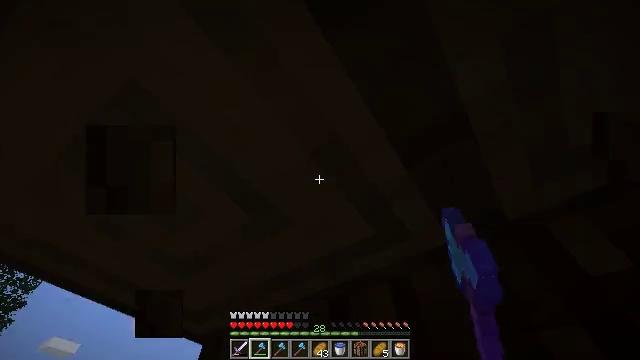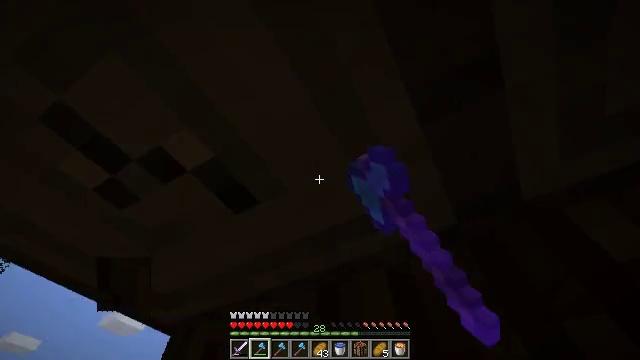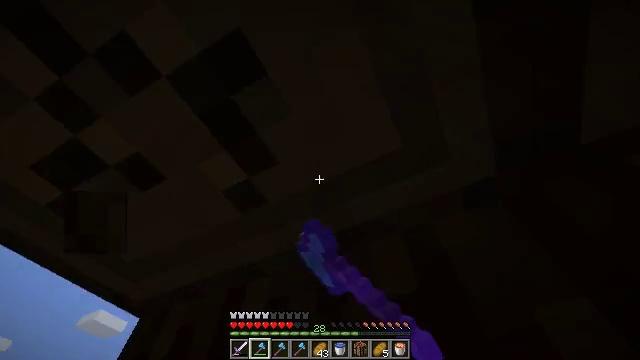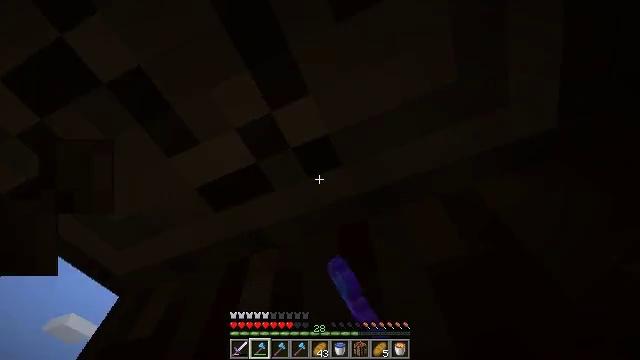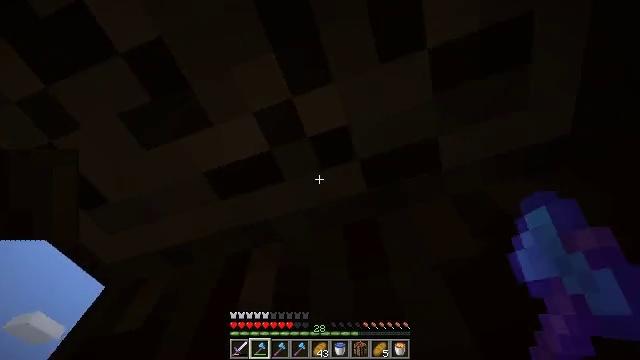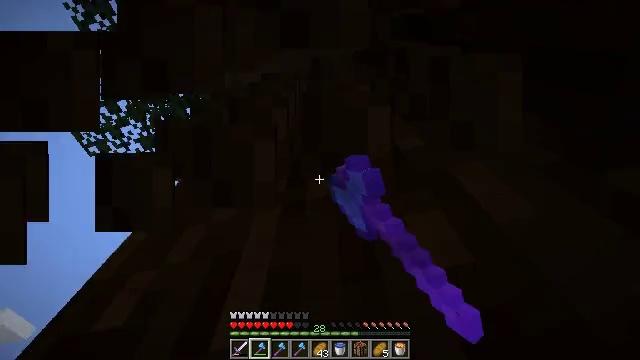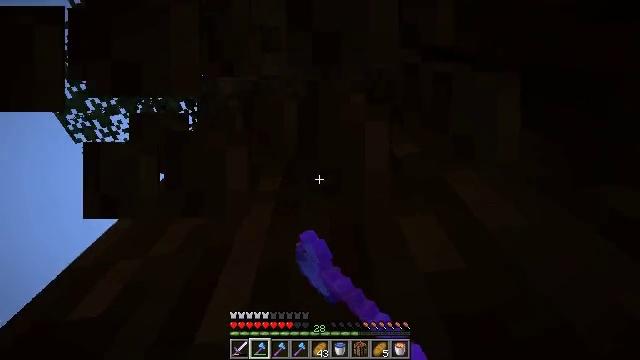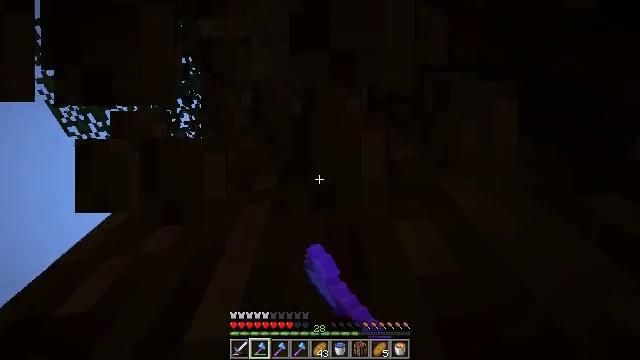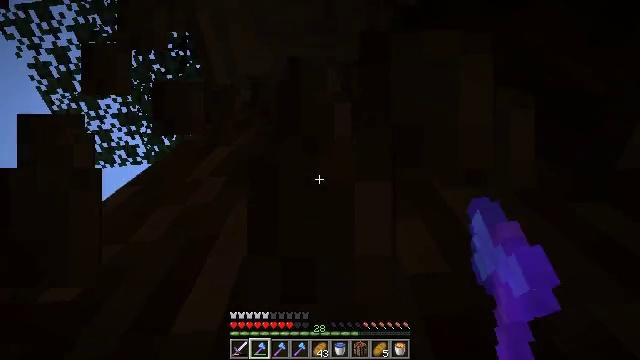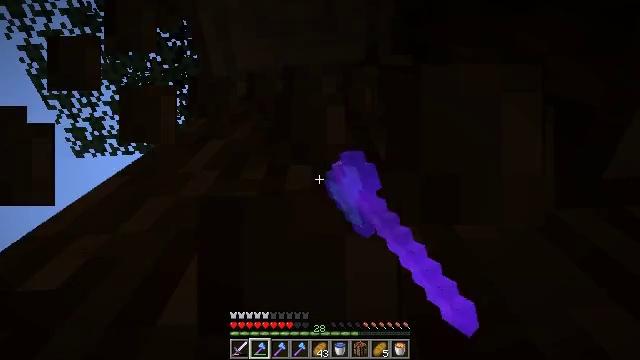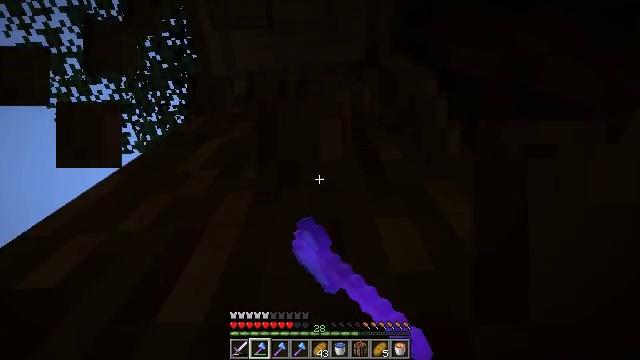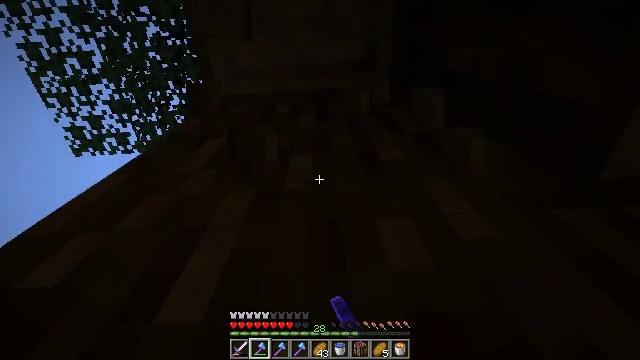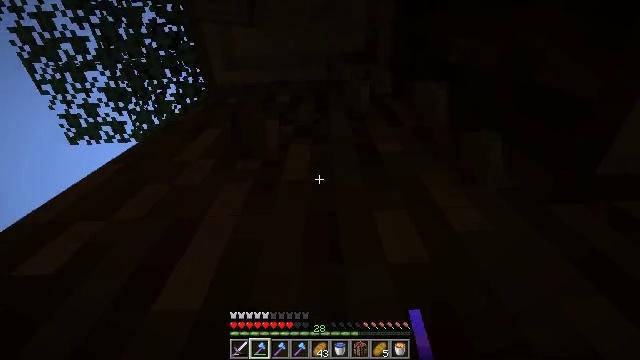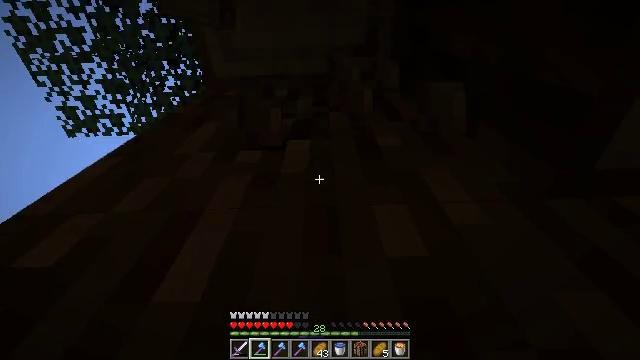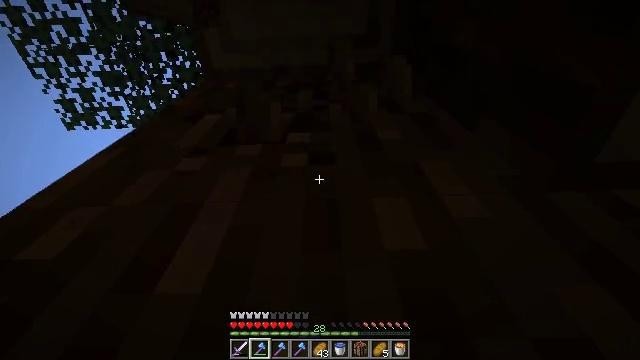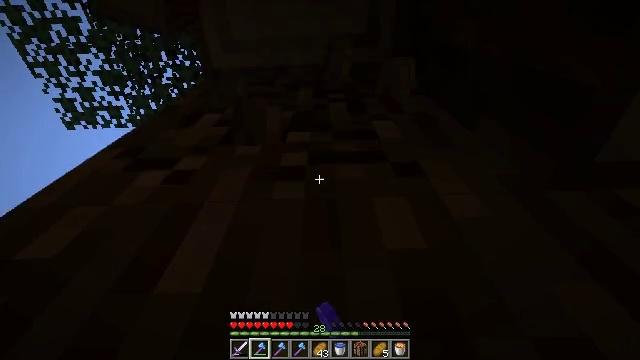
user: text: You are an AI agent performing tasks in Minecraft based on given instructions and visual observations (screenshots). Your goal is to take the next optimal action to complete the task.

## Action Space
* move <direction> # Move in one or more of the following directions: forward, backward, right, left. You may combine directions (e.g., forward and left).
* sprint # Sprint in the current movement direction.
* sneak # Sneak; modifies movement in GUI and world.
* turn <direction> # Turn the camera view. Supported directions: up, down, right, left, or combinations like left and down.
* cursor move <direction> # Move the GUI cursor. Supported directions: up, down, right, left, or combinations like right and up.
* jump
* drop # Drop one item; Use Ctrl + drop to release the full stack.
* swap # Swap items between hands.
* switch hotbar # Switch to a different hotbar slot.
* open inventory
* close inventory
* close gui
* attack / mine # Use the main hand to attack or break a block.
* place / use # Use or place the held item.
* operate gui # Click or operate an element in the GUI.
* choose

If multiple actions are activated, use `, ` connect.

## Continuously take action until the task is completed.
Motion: motion action
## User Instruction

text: Collect spruce log for building materials.
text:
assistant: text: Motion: move forward, turn right, attack / mine
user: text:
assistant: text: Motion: move forward, turn right and up, attack / mine
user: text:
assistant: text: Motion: turn right and up, attack / mine
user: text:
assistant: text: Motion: turn right and up, attack / mine
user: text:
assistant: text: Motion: turn right and up, attack / mine
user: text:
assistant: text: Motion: turn right, attack / mine
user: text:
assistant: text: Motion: turn right, attack / mine
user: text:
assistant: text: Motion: turn right, attack / mine
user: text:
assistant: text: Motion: turn right, attack / mine
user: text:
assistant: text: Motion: attack / mine
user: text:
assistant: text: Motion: attack / mine
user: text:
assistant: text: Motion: turn down, attack / mine
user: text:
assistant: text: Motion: turn down, attack / mine
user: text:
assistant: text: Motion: turn down, attack / mine
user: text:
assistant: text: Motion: attack / mine
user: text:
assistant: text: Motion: attack / mine
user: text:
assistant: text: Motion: attack / mine
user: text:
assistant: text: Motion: turn down, attack / mine
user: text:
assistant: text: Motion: turn down, attack / mine
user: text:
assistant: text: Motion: turn left and down, attack / mine
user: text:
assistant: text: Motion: turn down, attack / mine
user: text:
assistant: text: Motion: turn down, attack / mine
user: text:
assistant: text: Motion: attack / mine
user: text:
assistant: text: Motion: attack / mine
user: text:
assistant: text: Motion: attack / mine
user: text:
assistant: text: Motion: attack / mine
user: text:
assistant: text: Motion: attack / mine
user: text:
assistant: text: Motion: attack / mine
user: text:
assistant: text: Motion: attack / mine
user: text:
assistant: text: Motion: move forward, attack / mine